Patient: sex F, age 62
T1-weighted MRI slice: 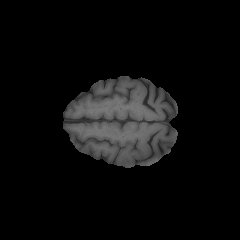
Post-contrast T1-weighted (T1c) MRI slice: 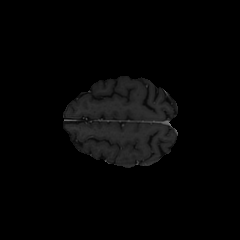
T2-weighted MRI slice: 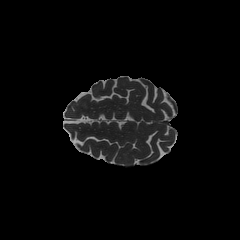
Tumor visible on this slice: no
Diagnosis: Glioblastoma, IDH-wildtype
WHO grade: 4